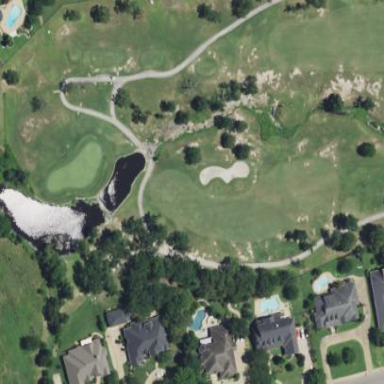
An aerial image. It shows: Water hazard in golf course. The hazard is natural water feature.